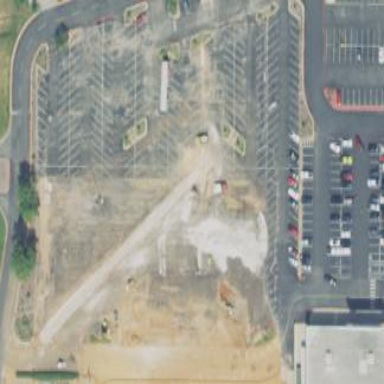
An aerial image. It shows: Parking area with asphalt surface.